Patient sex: M
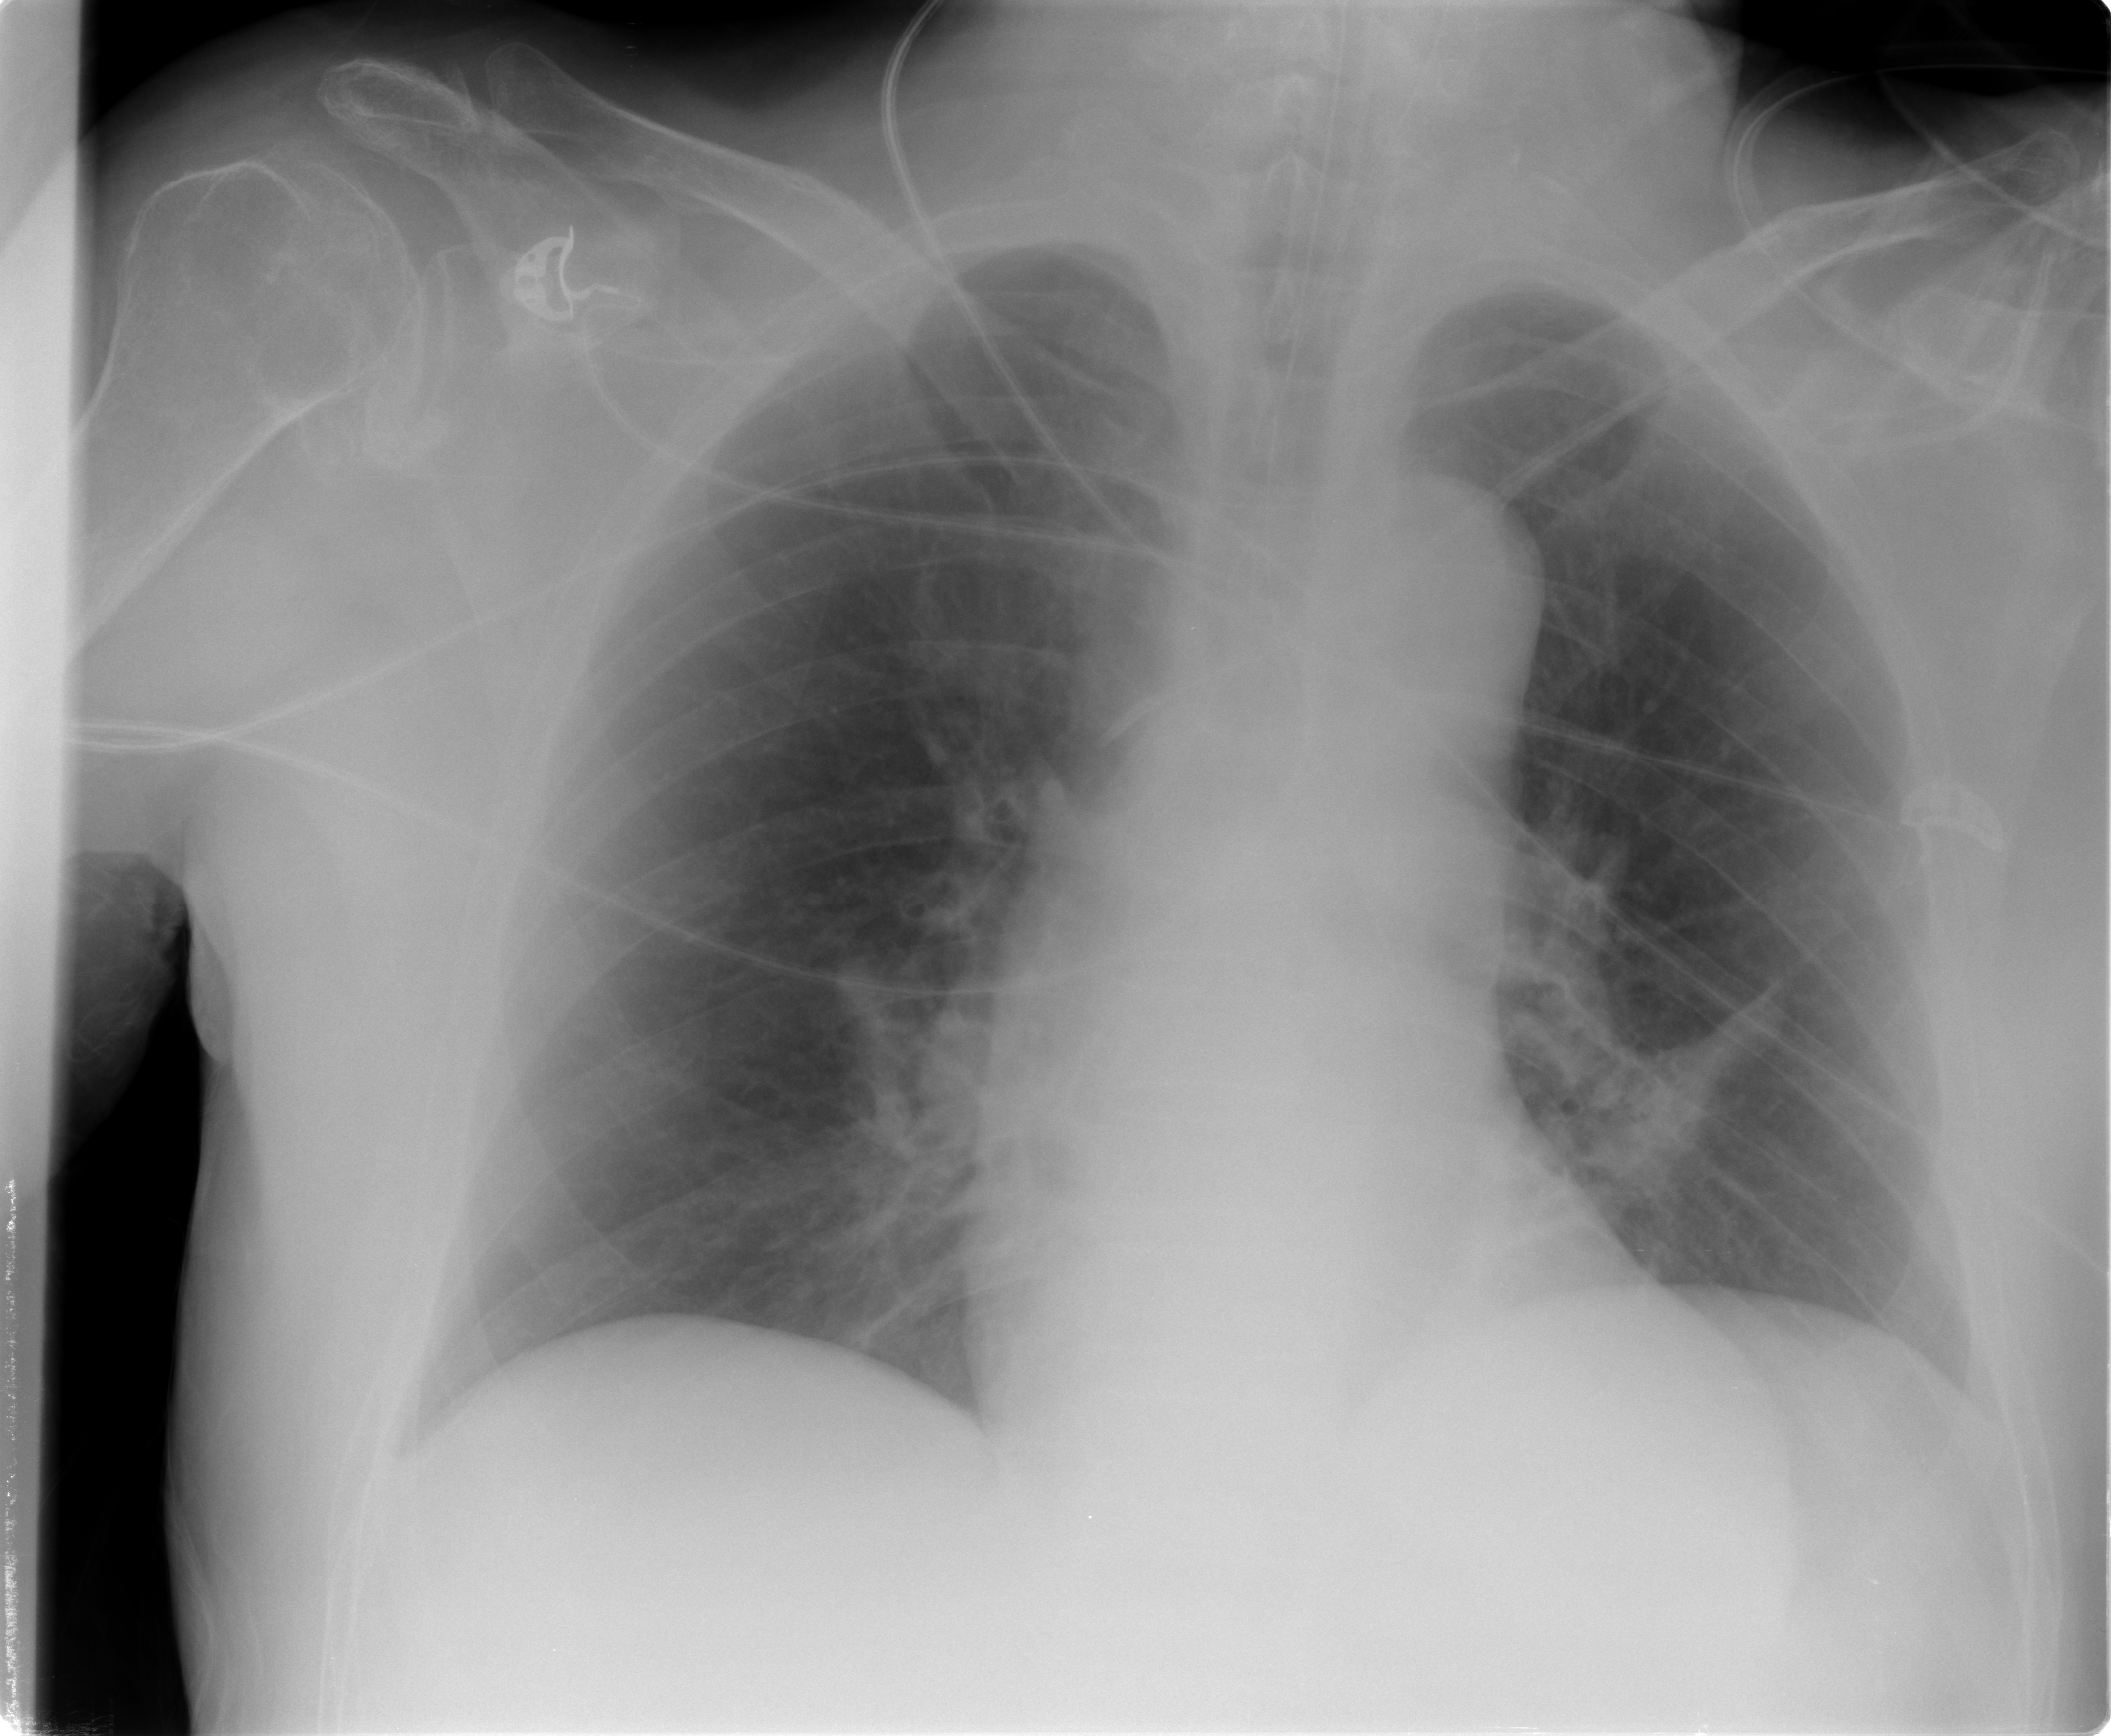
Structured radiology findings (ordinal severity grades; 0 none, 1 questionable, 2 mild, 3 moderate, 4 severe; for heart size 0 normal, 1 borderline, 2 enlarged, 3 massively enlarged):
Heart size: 0
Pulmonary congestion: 0
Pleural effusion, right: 0
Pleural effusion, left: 0
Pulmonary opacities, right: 0
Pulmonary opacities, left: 0
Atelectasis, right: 0
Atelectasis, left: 2